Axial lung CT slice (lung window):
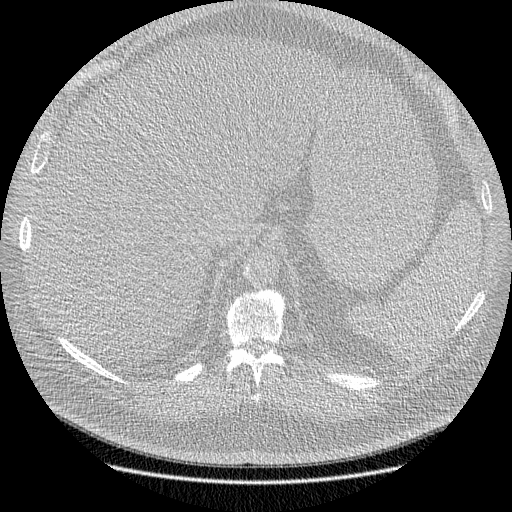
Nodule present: no